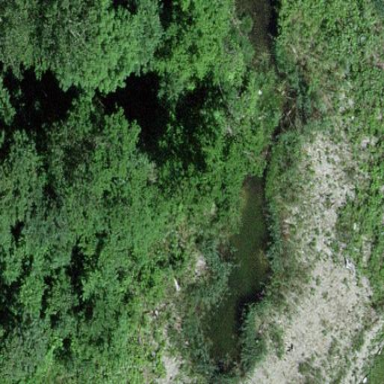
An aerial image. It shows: Pond with natural water.